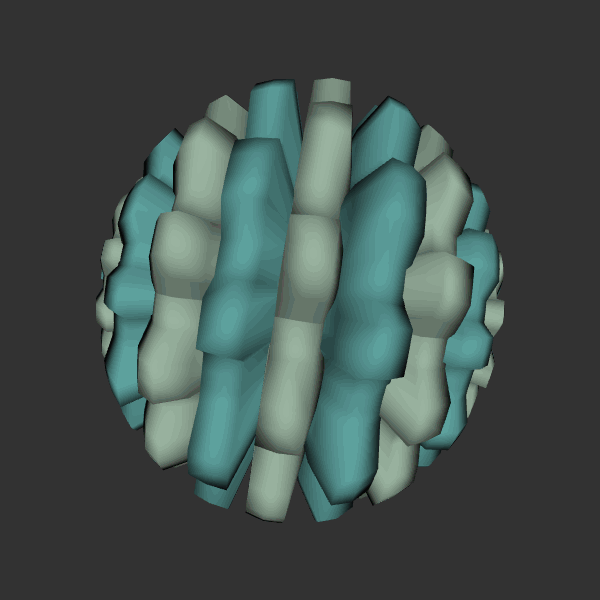
Background: dark